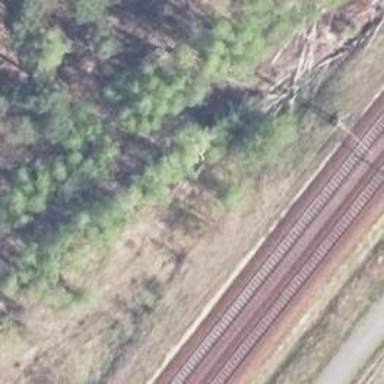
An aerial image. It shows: Abandoned railway.